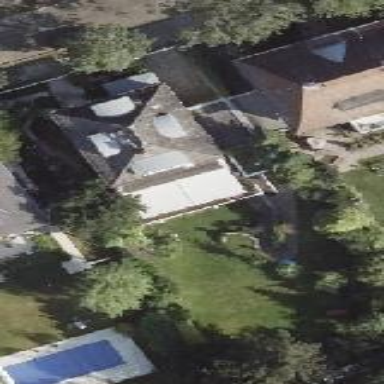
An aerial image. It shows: Hipped roof house.